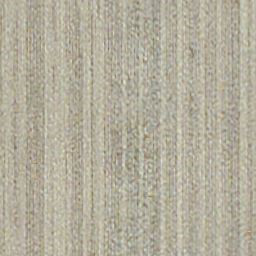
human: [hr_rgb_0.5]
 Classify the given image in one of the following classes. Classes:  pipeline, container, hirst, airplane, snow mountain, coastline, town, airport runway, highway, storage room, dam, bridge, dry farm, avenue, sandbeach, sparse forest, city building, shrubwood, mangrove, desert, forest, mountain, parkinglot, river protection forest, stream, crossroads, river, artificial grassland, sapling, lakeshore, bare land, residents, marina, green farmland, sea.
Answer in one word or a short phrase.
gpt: dry farm